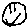
Label: smiley face